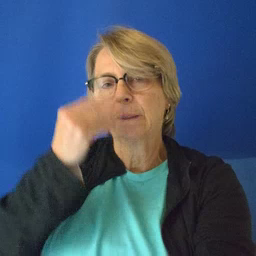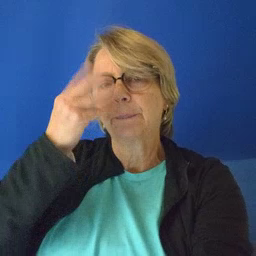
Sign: sleepy